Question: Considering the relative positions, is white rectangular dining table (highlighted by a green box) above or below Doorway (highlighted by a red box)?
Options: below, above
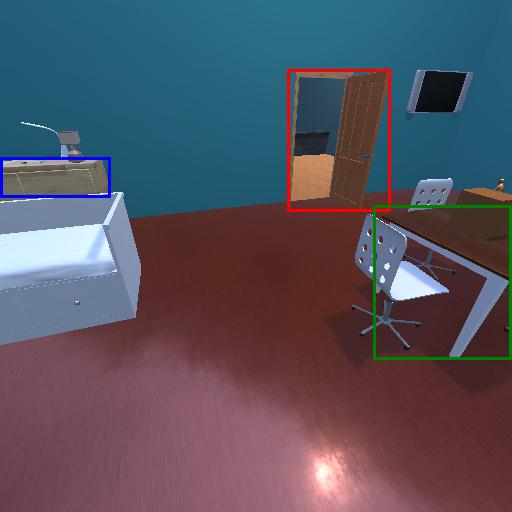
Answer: below